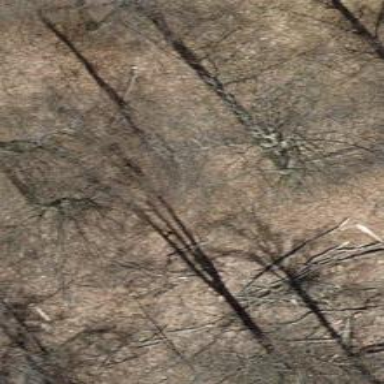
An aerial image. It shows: Path on the ground.